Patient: sex F, age 57
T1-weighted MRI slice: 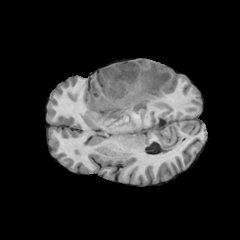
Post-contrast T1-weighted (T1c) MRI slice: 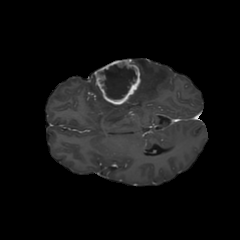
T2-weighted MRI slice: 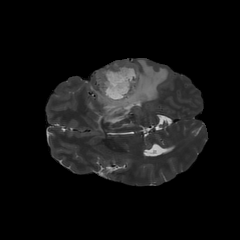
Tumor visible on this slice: yes
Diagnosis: Glioblastoma, IDH-wildtype
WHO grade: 4